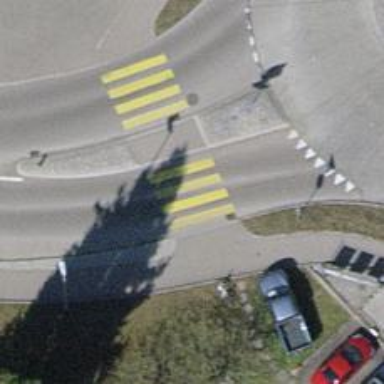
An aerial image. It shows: Marked road crossing with visible crossing markings.